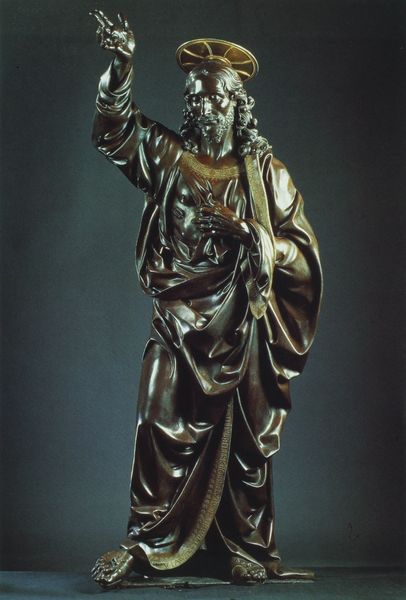
Titel: Christus und der ungläubige Thomas
Künstler: Andrea del Verrocchio
Standort: Florenz, Orsanmichele (EU - I - Toskana)
Schlagwörter: fuß, hand, mann, nackt, umhang, braun, finger, geste, holz, mund, nase, bart, augen, falten, gesicht, hände, figur, haare, mantel, pose, locken, statue, glanz, thomas, bronze, faltenwurf, plastik, heiligenschein, christus, jesus, jesus christus, toga, segen, segnung, heiliger, herz, glorie, seitenwunde, ungläubig